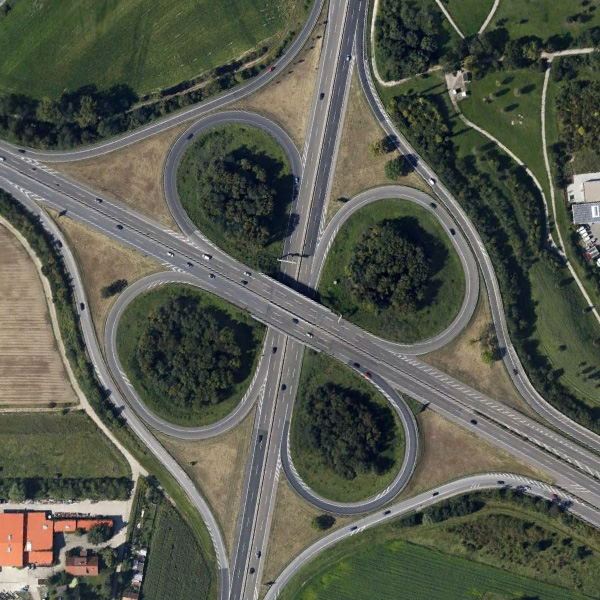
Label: Viaduct